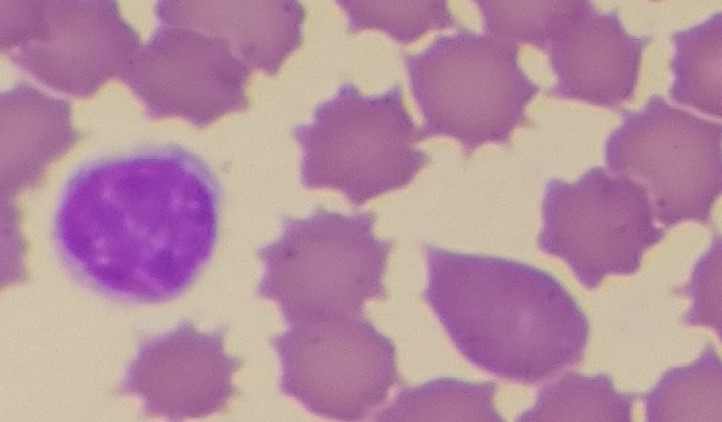
White blood cell type: Lymphocyte